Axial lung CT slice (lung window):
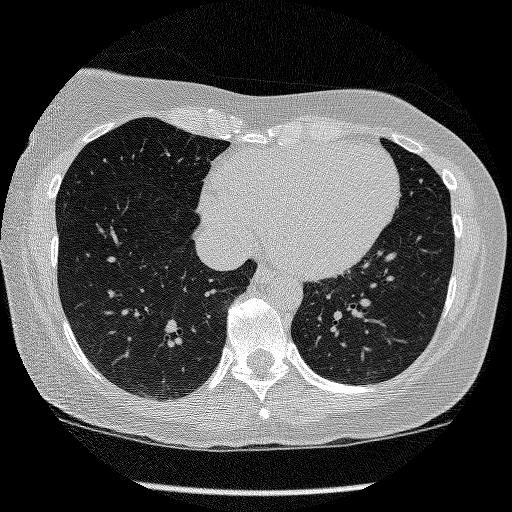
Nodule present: no